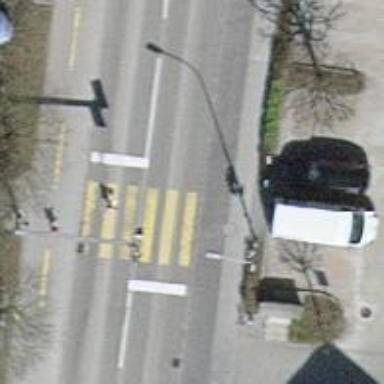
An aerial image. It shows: Crossing with traffic signals.